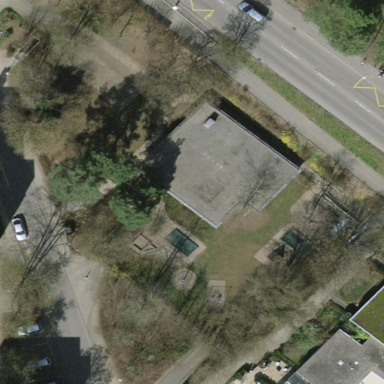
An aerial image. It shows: Kindergarten.